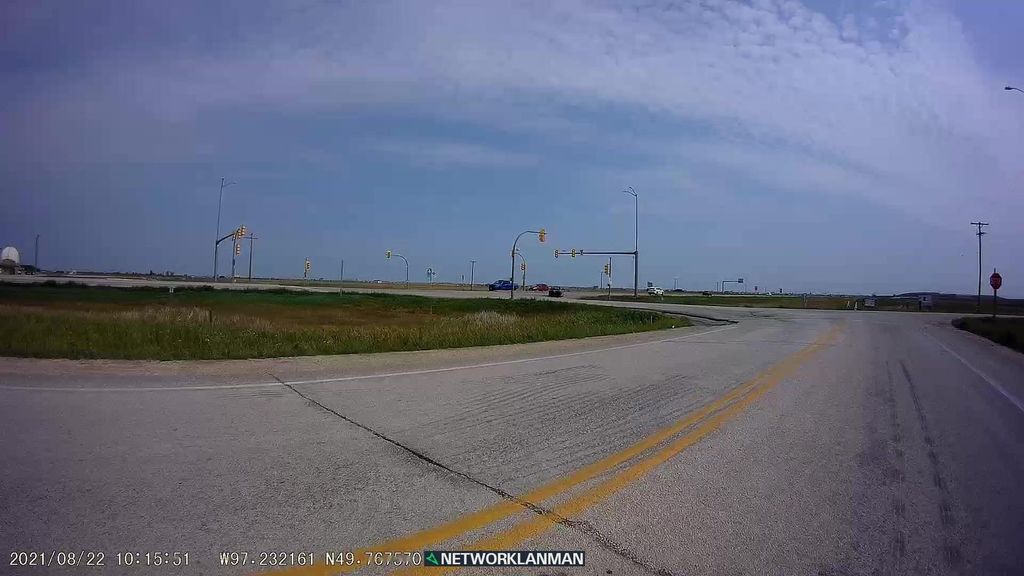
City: winnipeg